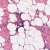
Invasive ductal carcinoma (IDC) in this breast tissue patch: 0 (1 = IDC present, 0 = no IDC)